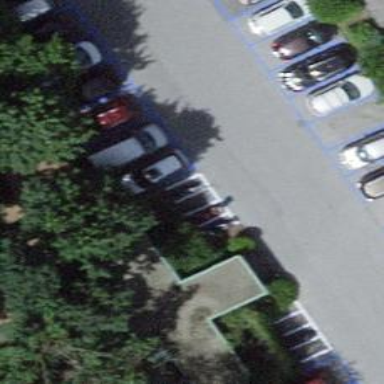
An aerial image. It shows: Motorcycle parking area with asphalt surface.